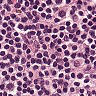
Metastatic tissue present: no